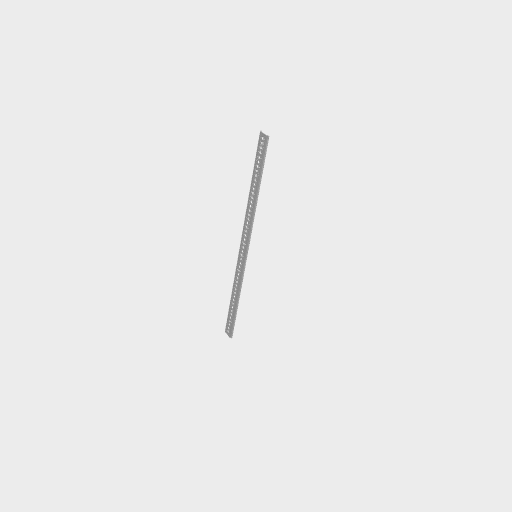
Part: RailChannel49H